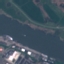
Land use / land cover: River